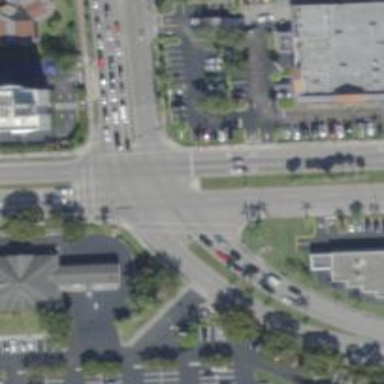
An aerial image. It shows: Marked crossing on footway.